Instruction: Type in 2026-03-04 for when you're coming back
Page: home
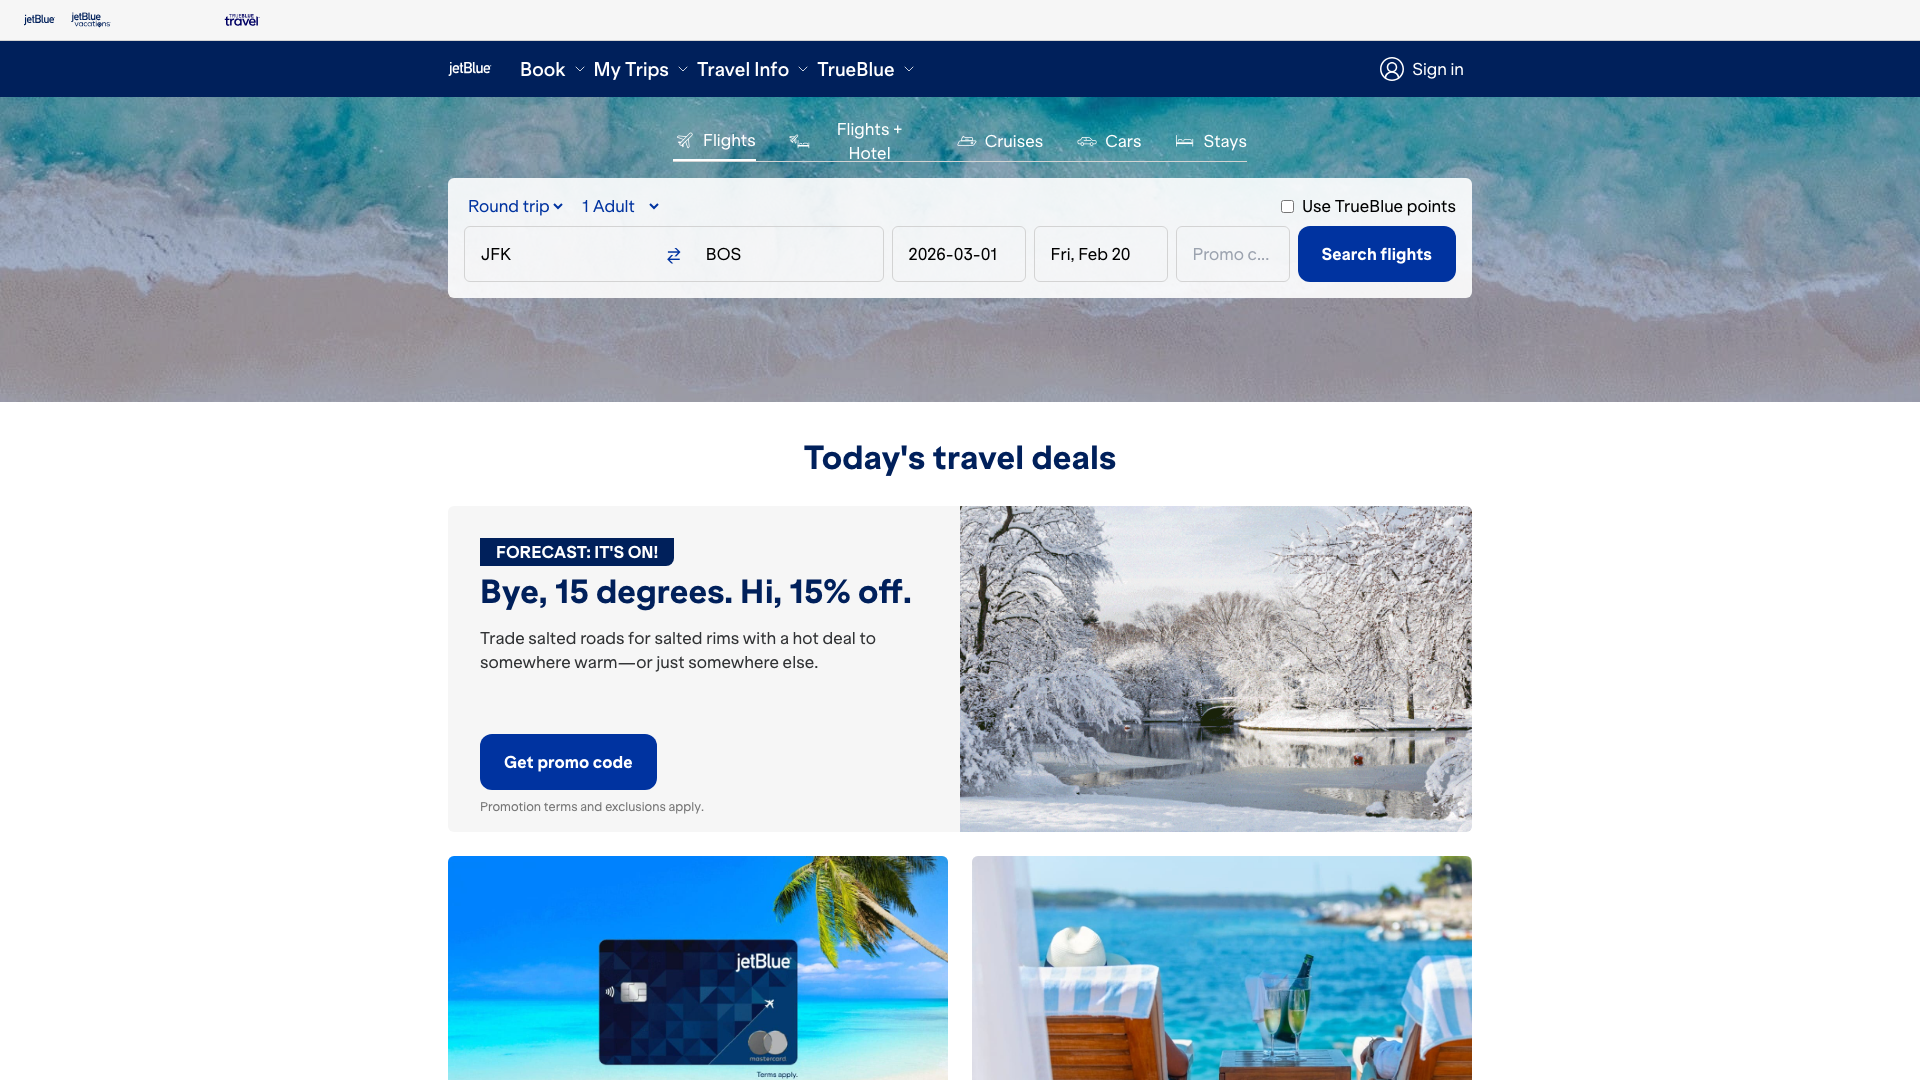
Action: type